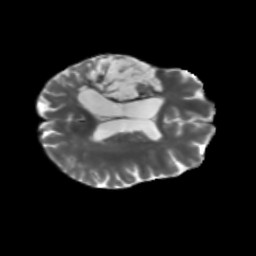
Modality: T2w
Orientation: axial
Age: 63
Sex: female
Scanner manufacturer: siemens
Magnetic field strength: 3 T
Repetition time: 5.25 s
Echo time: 0.08 s